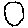
Label: circle